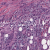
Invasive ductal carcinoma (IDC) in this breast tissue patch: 1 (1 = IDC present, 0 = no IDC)